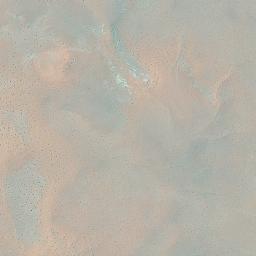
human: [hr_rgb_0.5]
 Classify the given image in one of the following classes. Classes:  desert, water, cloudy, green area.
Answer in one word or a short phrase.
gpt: desert